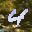
Label: 4